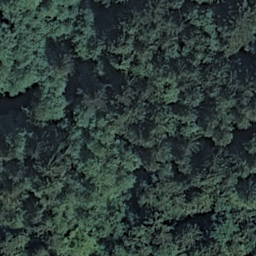
Label: forest